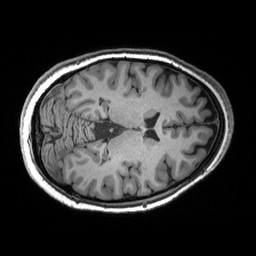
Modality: T1w
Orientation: axial
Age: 31
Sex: female
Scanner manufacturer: siemens
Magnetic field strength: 3 T
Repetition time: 2.53 s
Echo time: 0.00299 s